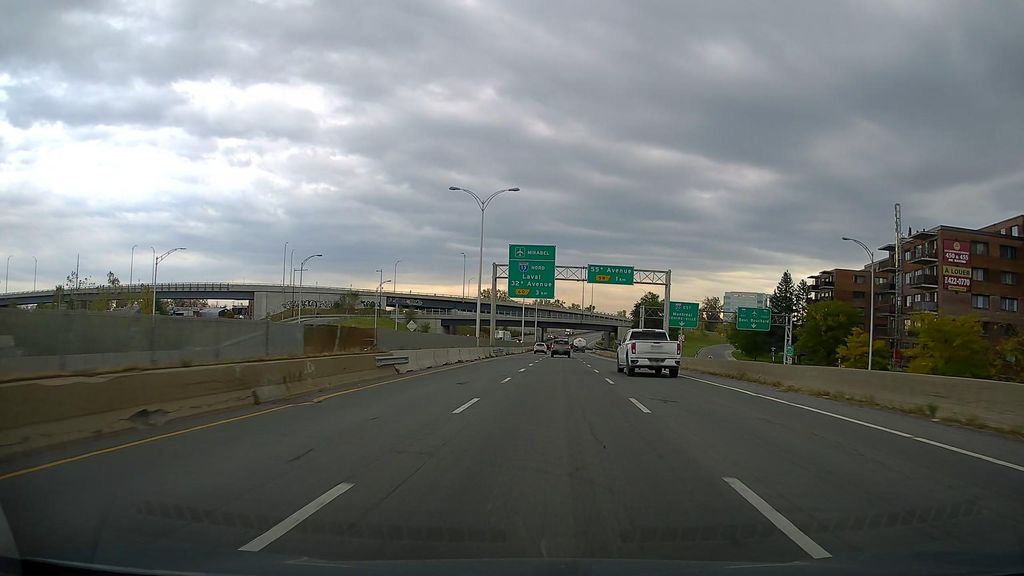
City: montreal